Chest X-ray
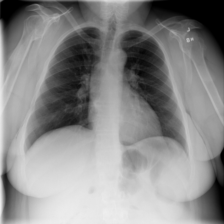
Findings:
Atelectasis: negative
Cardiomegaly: negative
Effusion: negative
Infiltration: negative
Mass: negative
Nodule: negative
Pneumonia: negative
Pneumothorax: negative
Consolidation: negative
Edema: negative
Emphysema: negative
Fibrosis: negative
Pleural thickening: negative
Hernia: negative